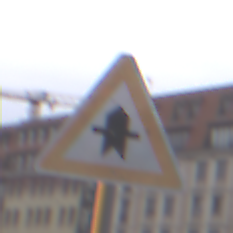
Verkehrszeichen: Vorfahrt
Umgebung: Outdoor, Urban
Tageszeit: Midday
Wetter: Overcast
Licht: Natural
Jahreszeit: NotSpecified
Kontrast: LowContrast